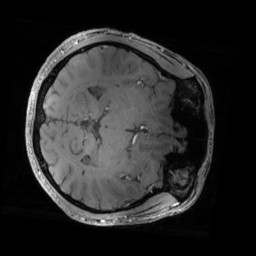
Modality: MP2RAGE
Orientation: axial